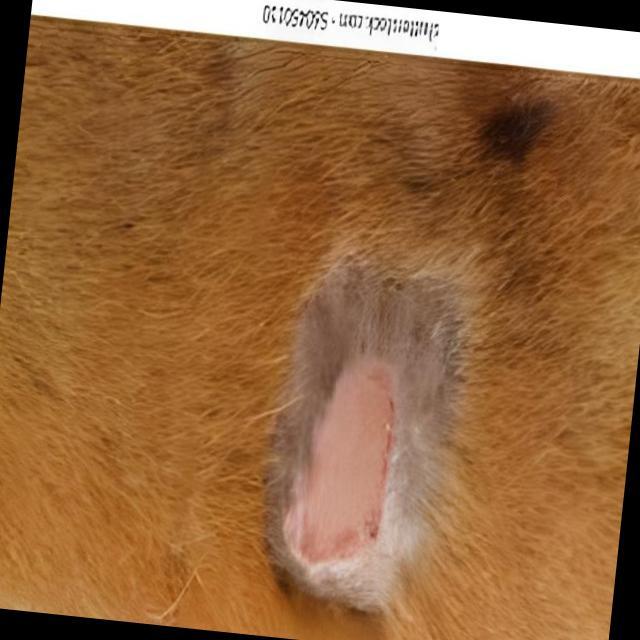
Canine ringworm (Dermatophytosis) — fungal infection caused by Microsporum or Trichophyton. Presents with circular alopecia, scaling, crusting, and broken hairs.